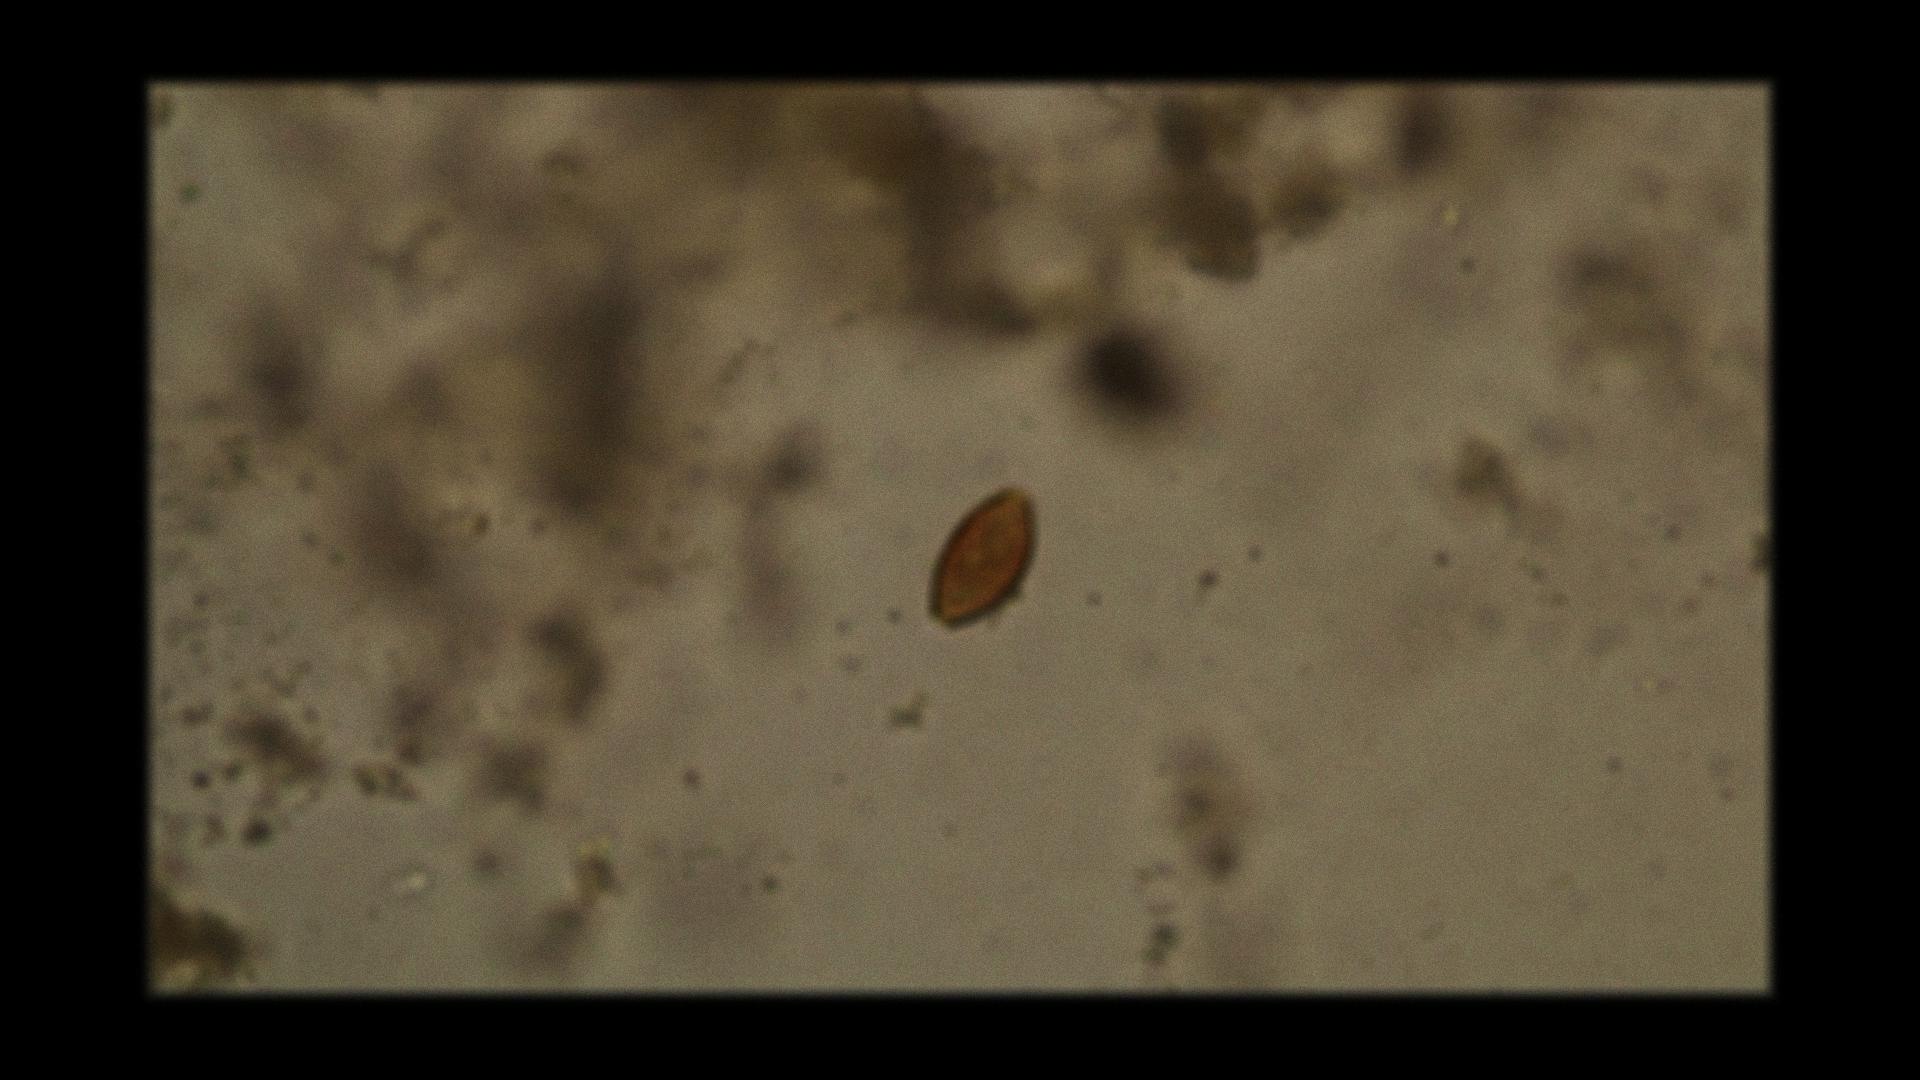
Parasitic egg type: Trichuris trichiura